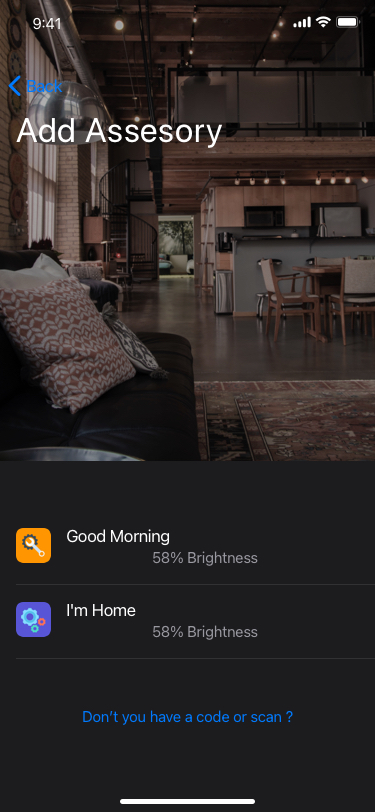
Text in this UI design:
Don’t you have a code or scan ?